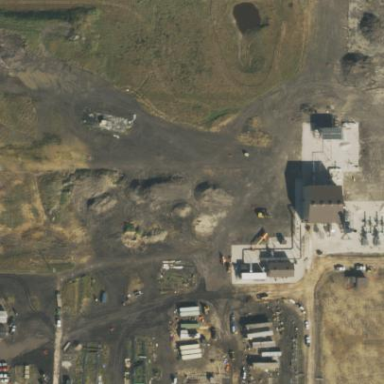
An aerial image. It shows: Industrial area designated for gas usage. The area includes compression substation.